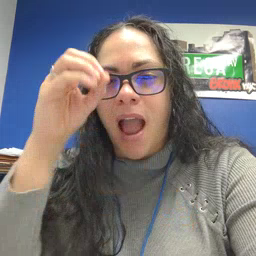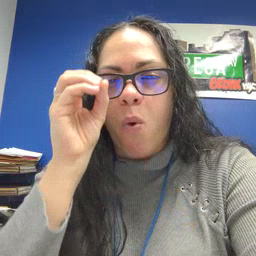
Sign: owl